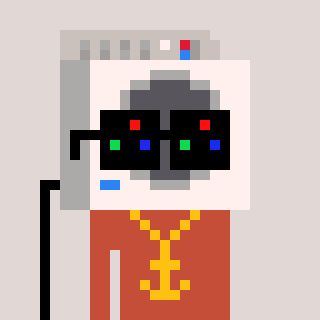
a pixel art character with square black sunglasses, a washing machine-shaped head and a rust-colored body on a warm background